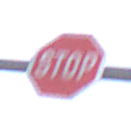
Verkehrszeichen: Stop
Umgebung: Outdoor, Beach
Tageszeit: SunriseSunset
Wetter: Overcast
Licht: Natural
Jahreszeit: NotSpecified
Kontrast: LowContrast